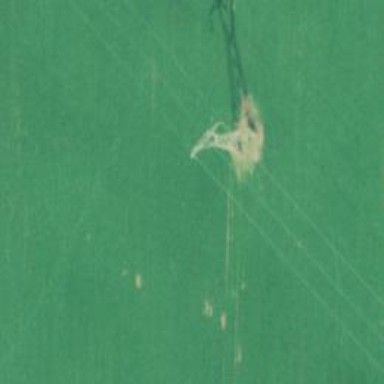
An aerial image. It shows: Lattice structure tower used for power transmission.